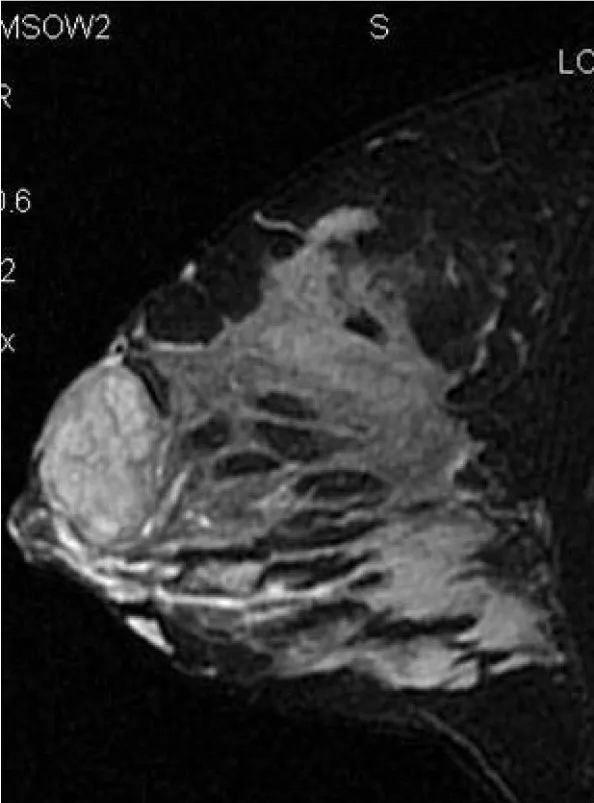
MRI: STIR sequences with fat suppression in sagittal plane.
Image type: radiology (mri)